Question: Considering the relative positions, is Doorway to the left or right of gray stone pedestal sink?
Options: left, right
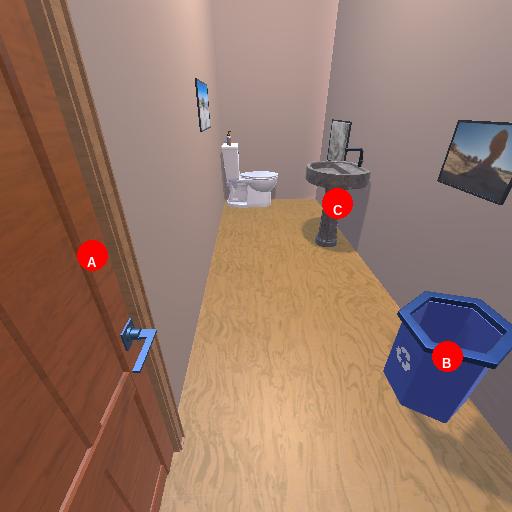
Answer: left